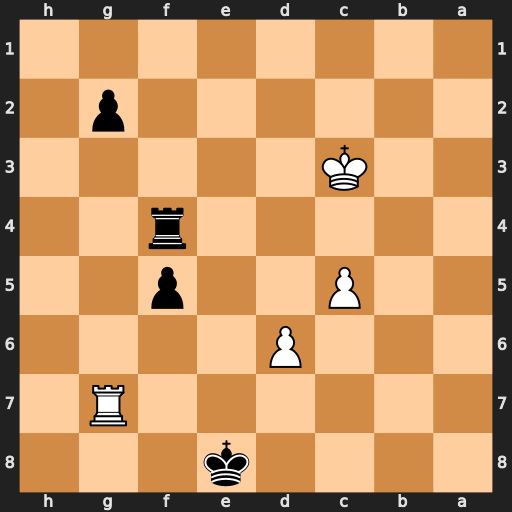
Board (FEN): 4k3/6R1/3P4/2P2p2/5r2/2K5/6p1/8
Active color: b
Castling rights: -
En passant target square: -
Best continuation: Rg4 Re7+ Kf8